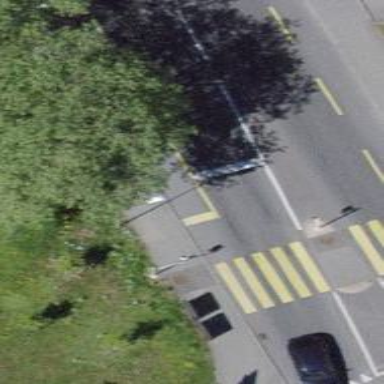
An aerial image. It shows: Footway.